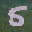
Label: 5